Interaction volume radius: 10 \u00c5
Interaction volume height: 10 \u00c5
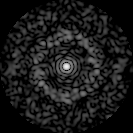
Disorder parameter: 0.8675